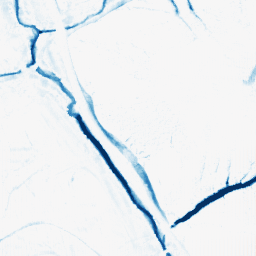
Category: morphological
Decomposition family: morphological_ellipse
Decomposition parameters: operation: closing
width: 10
height: 10
Upsampling method: fft_zeropad
Upsampling parameters: scale: 2
Upsampling scale: 2